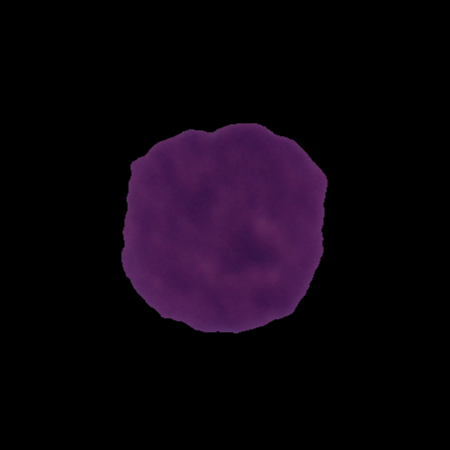
Label: cancer